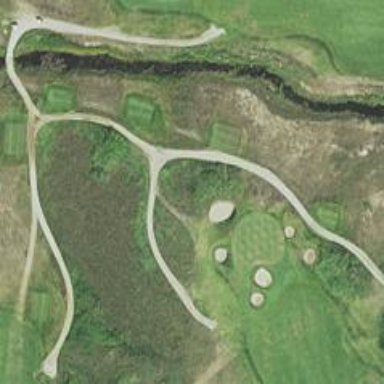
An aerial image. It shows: Service road designated as golf cart path.